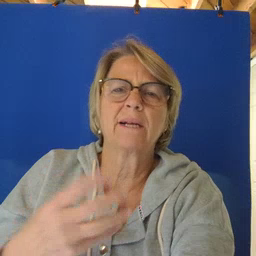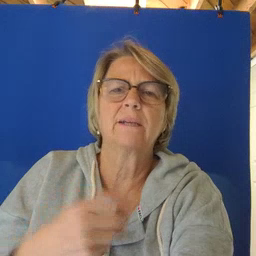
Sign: many